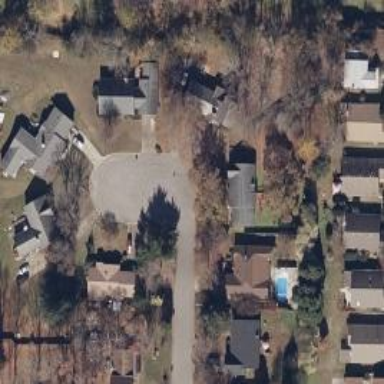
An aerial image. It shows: Residential road.